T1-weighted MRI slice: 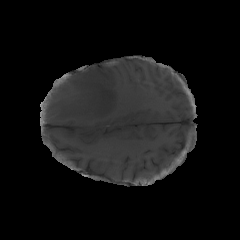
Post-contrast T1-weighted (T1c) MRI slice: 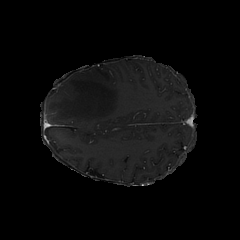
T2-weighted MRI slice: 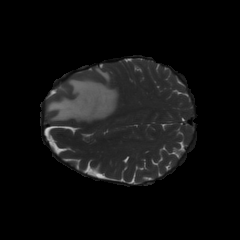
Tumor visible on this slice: yes